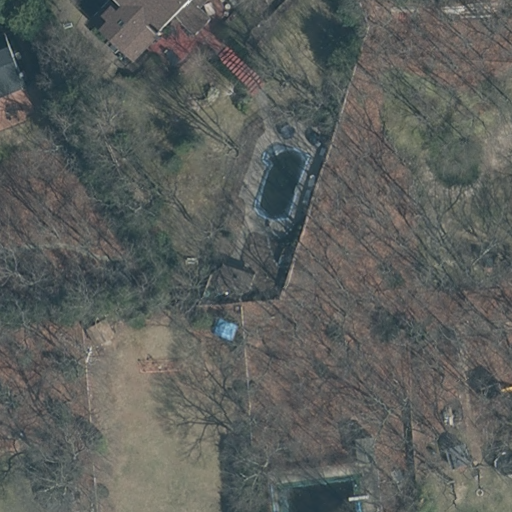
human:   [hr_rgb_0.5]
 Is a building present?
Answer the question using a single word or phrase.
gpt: yes

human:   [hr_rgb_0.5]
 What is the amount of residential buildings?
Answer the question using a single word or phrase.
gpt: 2

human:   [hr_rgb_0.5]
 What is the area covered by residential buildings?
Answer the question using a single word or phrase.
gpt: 465m2

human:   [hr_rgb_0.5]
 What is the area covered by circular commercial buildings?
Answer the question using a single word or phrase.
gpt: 0m2

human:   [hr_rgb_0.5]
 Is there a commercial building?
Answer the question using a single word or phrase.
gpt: no

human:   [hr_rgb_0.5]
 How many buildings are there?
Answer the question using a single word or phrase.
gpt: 3

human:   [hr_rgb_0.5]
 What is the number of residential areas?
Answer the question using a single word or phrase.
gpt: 1

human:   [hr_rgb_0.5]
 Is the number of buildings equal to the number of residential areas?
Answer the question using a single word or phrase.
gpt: no

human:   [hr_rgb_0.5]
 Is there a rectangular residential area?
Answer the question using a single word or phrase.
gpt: yes

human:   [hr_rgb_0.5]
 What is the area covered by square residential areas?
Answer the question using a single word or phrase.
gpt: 0m2

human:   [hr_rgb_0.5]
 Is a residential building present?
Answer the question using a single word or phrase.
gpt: yes

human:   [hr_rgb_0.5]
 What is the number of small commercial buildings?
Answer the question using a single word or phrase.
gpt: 0

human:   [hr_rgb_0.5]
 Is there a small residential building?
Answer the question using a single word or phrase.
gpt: no

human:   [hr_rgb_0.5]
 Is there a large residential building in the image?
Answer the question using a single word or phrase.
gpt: no

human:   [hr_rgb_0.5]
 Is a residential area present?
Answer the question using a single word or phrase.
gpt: yes

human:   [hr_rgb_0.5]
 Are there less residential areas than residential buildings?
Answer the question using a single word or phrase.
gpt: yes

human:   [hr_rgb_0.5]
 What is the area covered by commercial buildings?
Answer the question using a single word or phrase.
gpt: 0m2

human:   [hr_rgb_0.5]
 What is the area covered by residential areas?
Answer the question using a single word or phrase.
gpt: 10639m2

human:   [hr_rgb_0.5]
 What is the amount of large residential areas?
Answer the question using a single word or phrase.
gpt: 1

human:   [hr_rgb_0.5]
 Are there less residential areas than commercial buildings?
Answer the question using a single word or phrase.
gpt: no

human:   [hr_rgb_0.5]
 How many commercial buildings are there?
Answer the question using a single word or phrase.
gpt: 0

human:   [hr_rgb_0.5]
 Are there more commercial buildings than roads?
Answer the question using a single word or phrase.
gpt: no

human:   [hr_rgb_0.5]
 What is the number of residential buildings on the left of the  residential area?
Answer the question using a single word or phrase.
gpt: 2

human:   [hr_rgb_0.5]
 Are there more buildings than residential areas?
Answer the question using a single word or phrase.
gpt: yes

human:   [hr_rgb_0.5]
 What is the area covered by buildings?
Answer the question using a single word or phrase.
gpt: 508m2

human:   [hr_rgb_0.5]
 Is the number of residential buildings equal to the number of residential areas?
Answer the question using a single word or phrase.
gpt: no

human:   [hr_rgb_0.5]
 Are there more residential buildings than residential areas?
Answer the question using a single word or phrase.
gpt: yes

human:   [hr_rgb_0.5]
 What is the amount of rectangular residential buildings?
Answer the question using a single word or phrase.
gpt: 0

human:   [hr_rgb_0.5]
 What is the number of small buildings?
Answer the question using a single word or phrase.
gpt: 1

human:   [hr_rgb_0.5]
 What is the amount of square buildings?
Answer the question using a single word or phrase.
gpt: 0

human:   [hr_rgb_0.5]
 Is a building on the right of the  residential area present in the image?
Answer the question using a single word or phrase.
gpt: no

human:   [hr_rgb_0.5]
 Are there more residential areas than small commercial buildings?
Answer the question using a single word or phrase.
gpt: yes

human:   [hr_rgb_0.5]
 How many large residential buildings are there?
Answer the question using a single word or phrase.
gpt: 0

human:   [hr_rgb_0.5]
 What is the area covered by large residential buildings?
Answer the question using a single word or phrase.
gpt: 0m2

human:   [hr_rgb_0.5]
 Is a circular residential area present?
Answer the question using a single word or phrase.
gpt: no

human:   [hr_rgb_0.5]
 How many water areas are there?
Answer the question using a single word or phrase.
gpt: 0

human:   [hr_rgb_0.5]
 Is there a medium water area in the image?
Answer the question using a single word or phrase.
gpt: no

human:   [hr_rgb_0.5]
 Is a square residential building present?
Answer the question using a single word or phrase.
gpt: no

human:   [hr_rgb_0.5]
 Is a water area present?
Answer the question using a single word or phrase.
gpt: no

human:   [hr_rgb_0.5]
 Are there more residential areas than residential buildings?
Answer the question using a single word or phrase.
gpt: no

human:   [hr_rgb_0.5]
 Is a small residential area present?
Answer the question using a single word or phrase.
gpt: no

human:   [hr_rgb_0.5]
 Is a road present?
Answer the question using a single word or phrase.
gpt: no

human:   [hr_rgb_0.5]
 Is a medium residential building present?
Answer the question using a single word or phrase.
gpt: yes

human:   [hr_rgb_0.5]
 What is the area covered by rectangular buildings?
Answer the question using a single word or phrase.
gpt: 42m2

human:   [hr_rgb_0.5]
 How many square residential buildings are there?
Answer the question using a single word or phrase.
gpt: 0

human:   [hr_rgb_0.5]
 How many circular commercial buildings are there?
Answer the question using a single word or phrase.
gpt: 0

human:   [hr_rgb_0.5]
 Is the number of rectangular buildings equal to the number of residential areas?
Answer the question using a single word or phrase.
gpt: yes

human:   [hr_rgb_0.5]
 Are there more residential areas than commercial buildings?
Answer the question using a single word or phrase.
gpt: yes

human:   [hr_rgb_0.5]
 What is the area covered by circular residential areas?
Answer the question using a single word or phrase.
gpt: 0m2

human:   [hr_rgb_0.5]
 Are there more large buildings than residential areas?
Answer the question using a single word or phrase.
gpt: no

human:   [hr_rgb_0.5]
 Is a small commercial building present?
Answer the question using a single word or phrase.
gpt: no

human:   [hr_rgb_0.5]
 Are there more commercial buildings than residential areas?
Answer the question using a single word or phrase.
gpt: no

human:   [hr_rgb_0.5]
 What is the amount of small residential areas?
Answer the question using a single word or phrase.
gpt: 0

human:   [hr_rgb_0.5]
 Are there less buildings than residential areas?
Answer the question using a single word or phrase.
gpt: no

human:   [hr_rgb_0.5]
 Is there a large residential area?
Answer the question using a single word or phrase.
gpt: yes

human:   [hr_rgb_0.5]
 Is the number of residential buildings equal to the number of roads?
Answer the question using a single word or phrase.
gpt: no

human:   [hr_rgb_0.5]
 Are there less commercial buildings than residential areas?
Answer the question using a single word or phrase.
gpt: yes

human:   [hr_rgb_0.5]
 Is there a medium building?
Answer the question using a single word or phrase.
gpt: yes

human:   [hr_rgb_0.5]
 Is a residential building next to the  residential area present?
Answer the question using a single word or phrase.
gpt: yes

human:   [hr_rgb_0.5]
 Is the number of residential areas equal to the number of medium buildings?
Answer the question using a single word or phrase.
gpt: no

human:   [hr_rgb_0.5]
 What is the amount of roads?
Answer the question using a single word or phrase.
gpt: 0

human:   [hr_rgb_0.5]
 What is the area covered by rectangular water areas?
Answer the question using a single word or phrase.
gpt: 0m2

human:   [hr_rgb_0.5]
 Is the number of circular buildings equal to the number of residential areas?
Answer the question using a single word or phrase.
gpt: no

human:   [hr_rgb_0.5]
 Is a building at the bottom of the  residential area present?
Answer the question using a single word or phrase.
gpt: yes